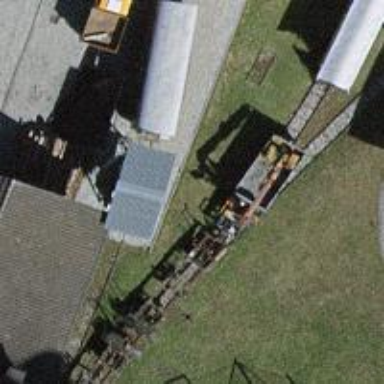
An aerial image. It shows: Preserved railway.